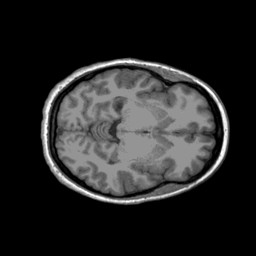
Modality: T1w
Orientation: axial
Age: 22
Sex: female
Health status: ill